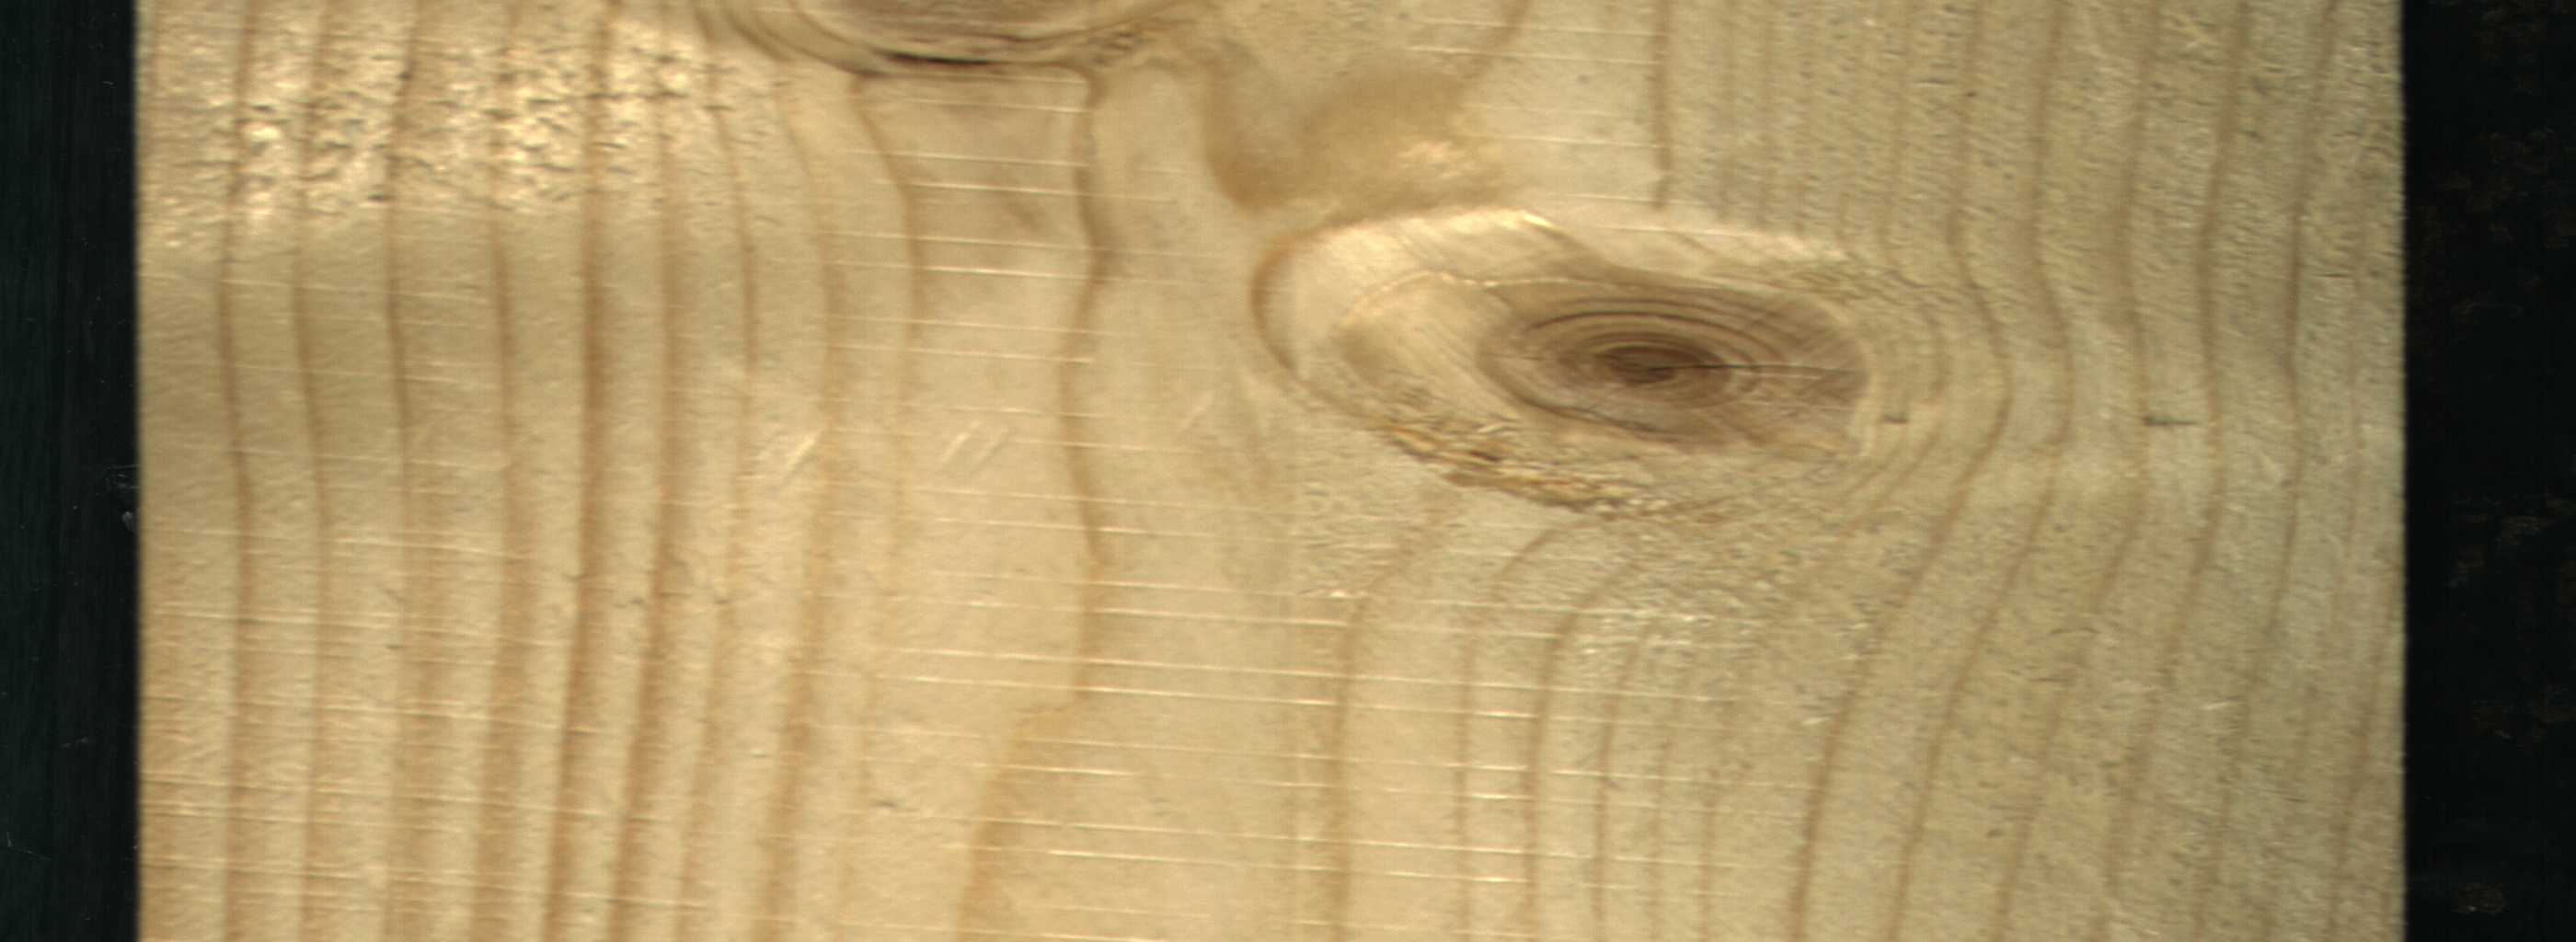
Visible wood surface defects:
Live_Knot
Live_Knot